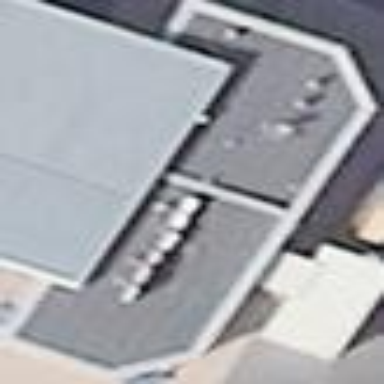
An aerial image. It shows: Service building for fuel services.